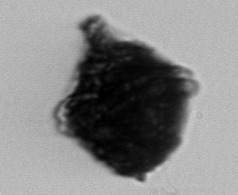
Label: Gonyaulax